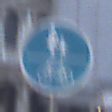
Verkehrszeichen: GemeinsamerGehUndRadweg
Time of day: SunriseSunset
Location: Outdoor (Urban)
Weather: PartlyCloudy
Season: NotSpecified
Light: Natural